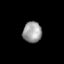
Tissue: lung
Cell type: Epithelial cells
Senescence score: 0.2183
Nuclear area (px): 386
Mean DAPI intensity: 155.956